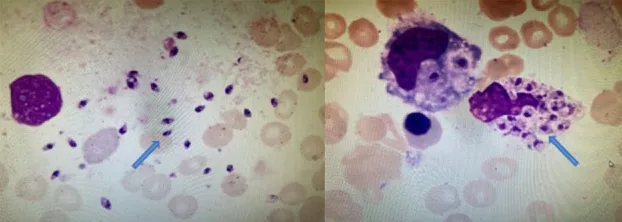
Bone marrow cytology of this patient. Arrowheads show the Leishmania spp amastigotes in extracellular and phagocyte, which are oval and 2.9-5.7 x 1.8-4.0 mum in size (Wright's stain, x 1,000).
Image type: pathology (giemsa)